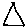
Label: triangle